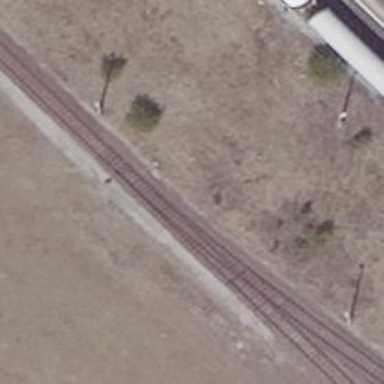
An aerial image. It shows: Railway switch.